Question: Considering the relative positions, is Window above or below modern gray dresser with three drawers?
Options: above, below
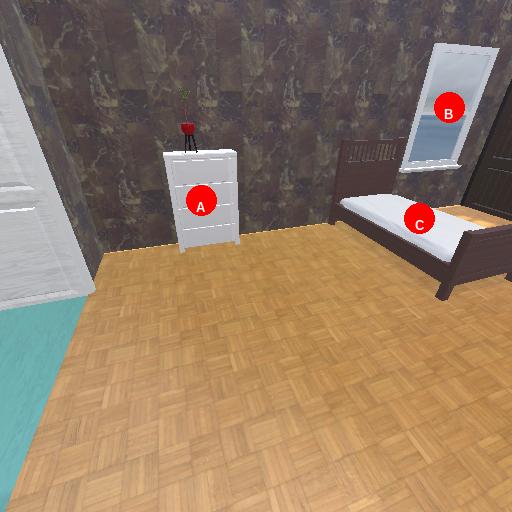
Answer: above